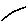
Label: line